Aerial crown-view tile of a tropical tree (Barro Colorado Island, Panama), acquired 20250124:
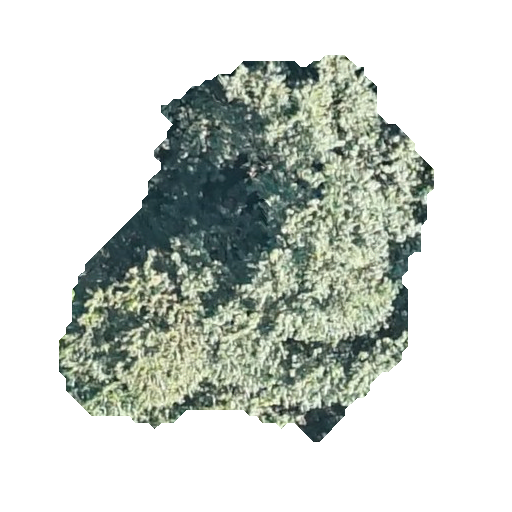
Species: Luehea seemannii
GBIF accepted scientific name: Luehea seemannii
Crown area: 148.328 m²